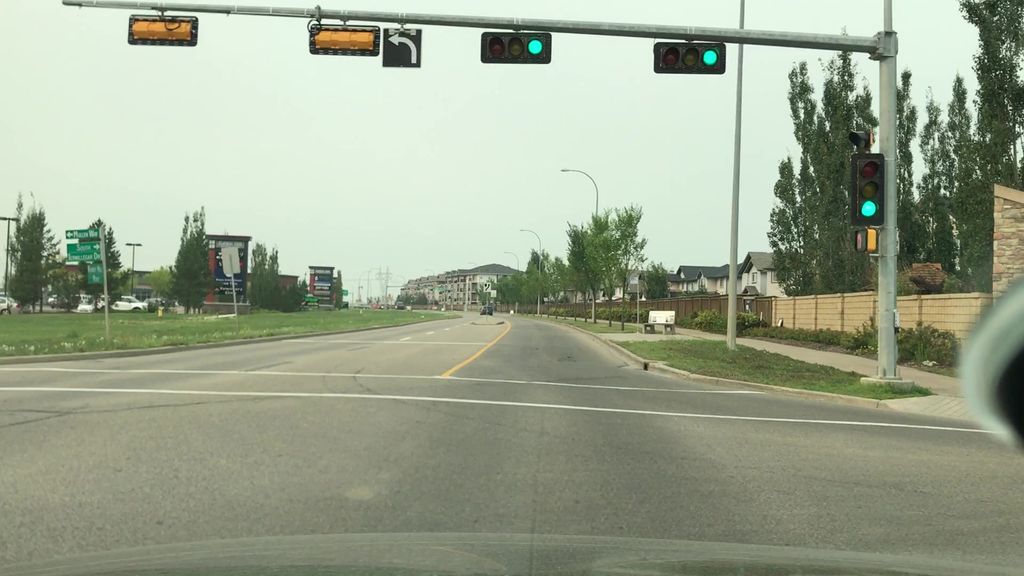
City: edmonton